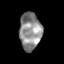
Tissue: skin
Cell type: Epithelial cells
Senescence score: 0.2806
Nuclear area (px): 800
Mean DAPI intensity: 141.215